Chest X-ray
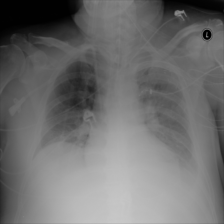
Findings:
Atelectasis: negative
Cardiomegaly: negative
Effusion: positive
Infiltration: positive
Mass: negative
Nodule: negative
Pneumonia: negative
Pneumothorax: negative
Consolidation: negative
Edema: positive
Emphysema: negative
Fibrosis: negative
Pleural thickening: negative
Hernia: negative